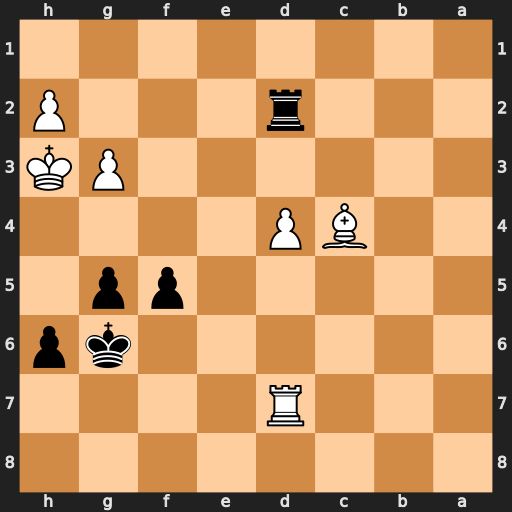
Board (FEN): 8/3R4/6kp/5pp1/2BP4/6PK/3r3P/8
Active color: b
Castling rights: -
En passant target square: -
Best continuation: g4+ Kh4 Rxh2#